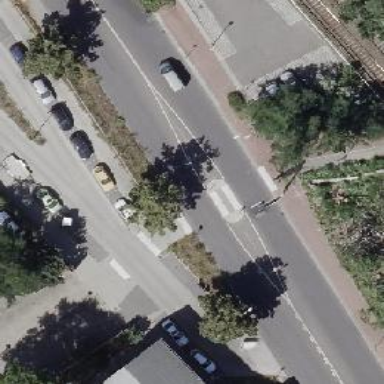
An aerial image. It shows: Asphalt footway with uncontrolled crossing. There is island at the crossing.